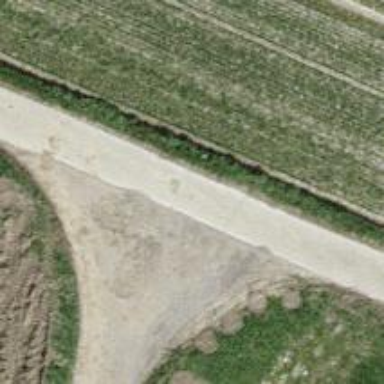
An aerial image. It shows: Concrete track with grade1 tracktype.